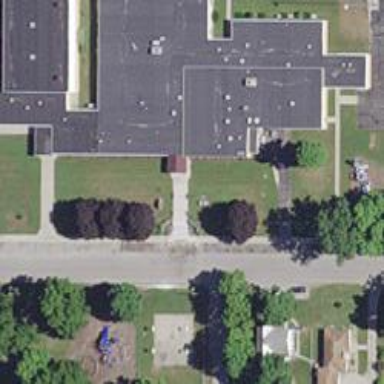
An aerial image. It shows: School.